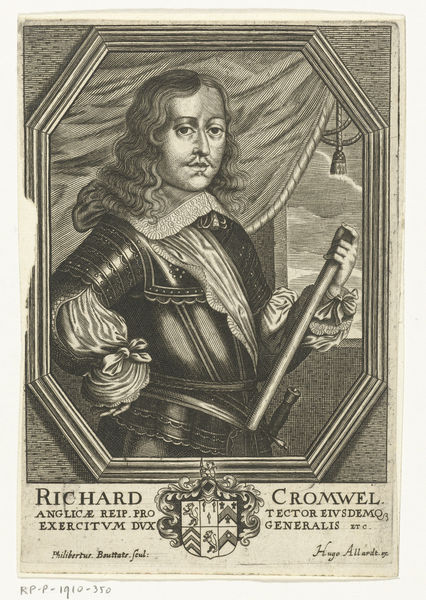
Titel: Portret van Richard Cromwell
Künstler: Philibert Bouttats
Standort: Amsterdam
Institution: Rijksmuseum
Schlagwörter: portrait, espagnol, hexagone, armure, collerette, espagnole, longue vue, exagone